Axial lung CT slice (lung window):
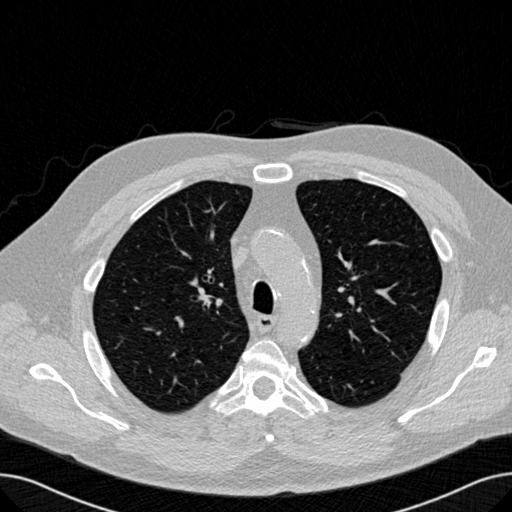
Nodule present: no